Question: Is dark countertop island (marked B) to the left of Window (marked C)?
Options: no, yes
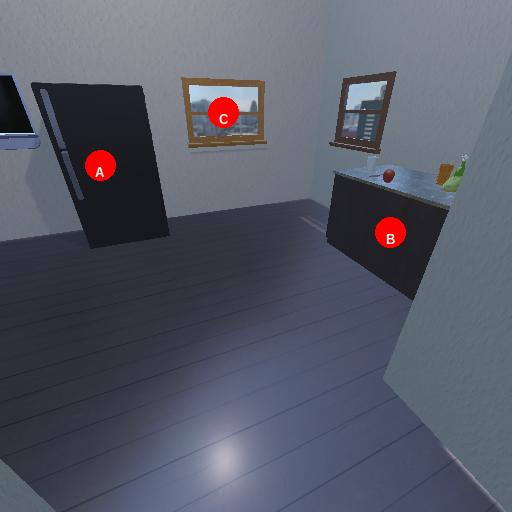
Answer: no